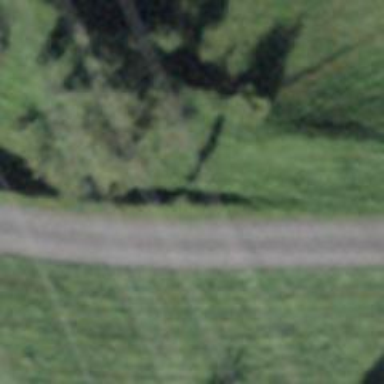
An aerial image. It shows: Unclassified road.